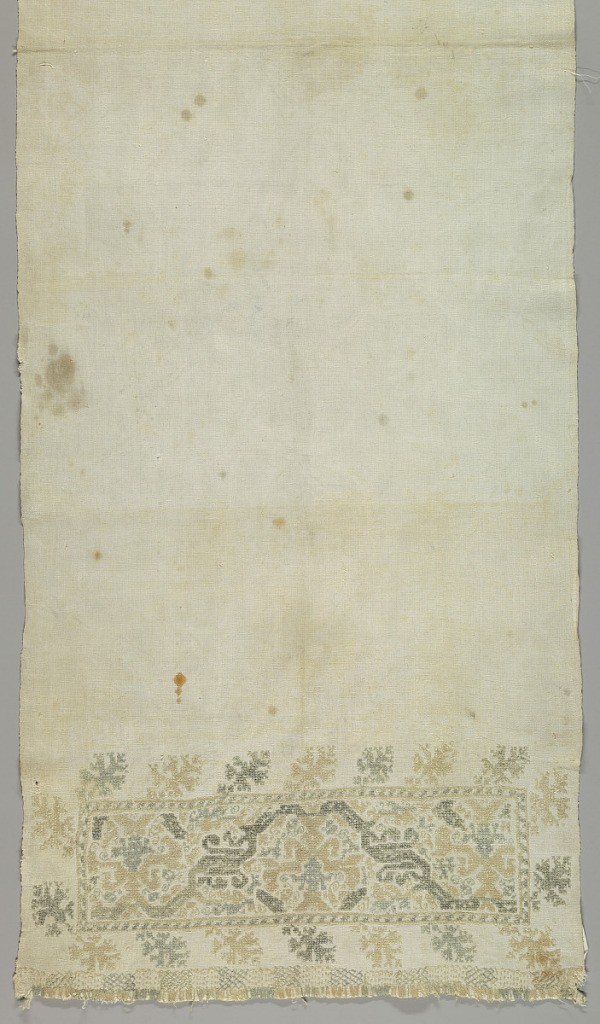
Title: Textile
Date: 17th century
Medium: cotton, linen, silk Technique: cross-stich, double running stitch embroidery on plain weave
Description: Plain natural linen with a border at each end embroidered in shades of blue-green and golden yellow, now faded. Each border is a panel containing an elaborage geometric floral vine with isolated geometric blossoms forming a continuous band of four sides. At each end is a narrow band with geometric patterned squares.